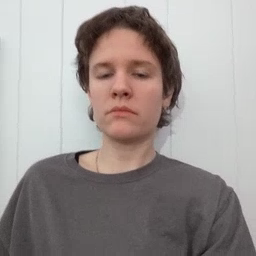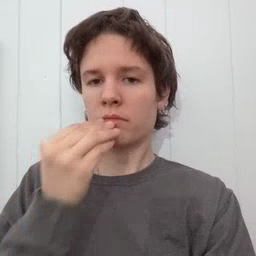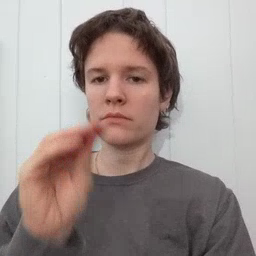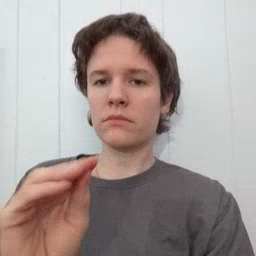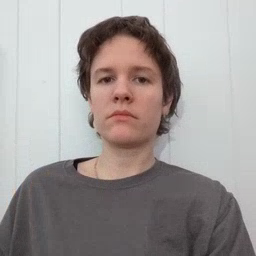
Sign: kiss